Aerial crown-view tile of a tropical tree (Barro Colorado Island, Panama), acquired 20250124:
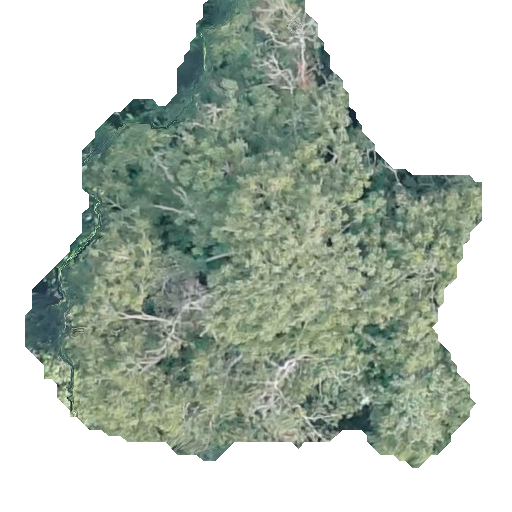
Species: Astronium graveolens
GBIF accepted scientific name: Astronium graveolens
Crown area: 213.255 m²